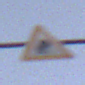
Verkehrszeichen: UnzureichendesLichtraumprofil
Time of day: SunriseSunset
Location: Outdoor (Suburban)
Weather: PartlyCloudy
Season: NotSpecified
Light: Natural